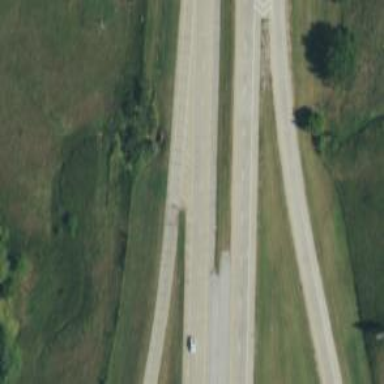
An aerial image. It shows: Trunk link highway.